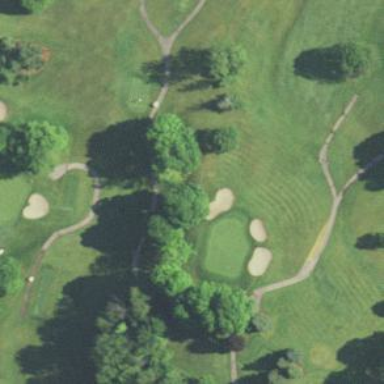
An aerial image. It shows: View of golf hole.